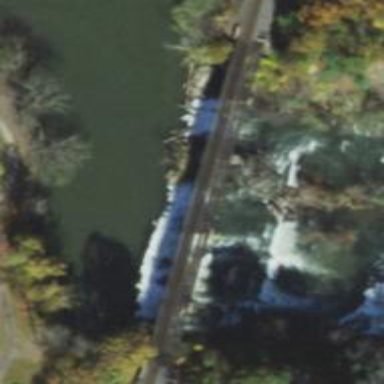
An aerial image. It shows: Dam across waterway.